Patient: sex F, age 36
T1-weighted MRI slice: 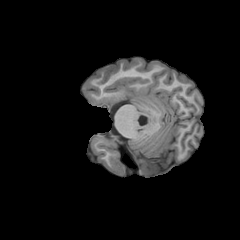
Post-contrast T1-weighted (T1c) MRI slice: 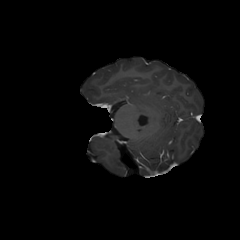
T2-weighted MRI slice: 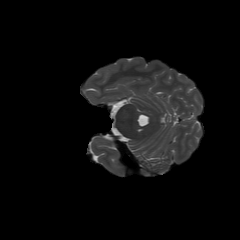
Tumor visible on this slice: no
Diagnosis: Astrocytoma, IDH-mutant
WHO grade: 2